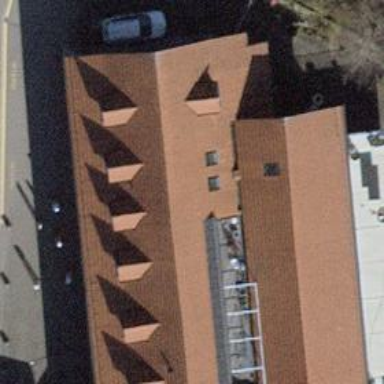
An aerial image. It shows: Furniture shop.